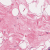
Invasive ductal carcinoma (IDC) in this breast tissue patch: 0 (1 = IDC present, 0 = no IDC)